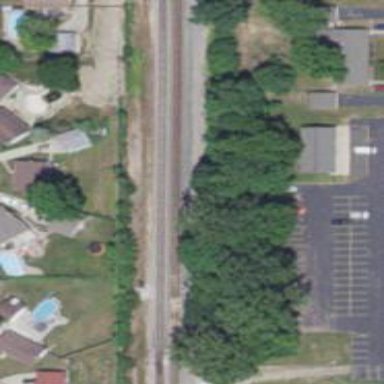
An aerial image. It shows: Railway track.